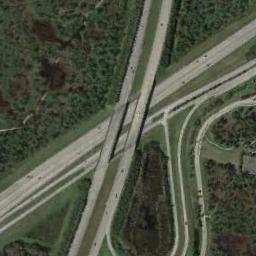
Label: overpass